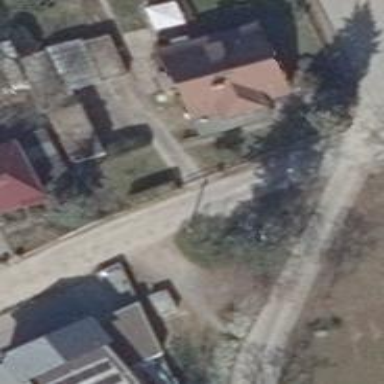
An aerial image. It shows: Residential road.